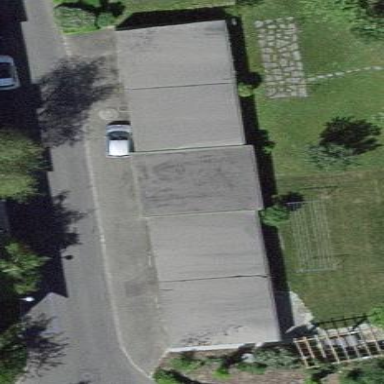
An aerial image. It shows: Garages with flat roofs.